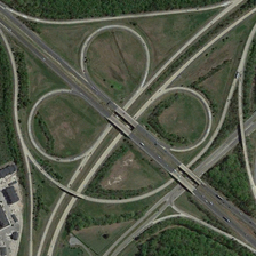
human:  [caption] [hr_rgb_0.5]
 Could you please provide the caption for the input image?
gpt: over the road  there is a cloverleaf shaped viaduct .

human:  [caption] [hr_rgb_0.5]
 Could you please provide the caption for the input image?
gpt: This transportation facility is a complicated viaduct and an auxiliary road, which passes on the following road.

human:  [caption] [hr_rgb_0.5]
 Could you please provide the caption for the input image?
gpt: A three-dimensional ramp with a viaduct on the highway.

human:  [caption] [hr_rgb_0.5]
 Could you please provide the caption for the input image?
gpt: A viaduct with three-dimensional ramps crosses the road.

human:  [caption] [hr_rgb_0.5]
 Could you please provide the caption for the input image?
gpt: This mode of transportation is a complex viaduct and an auxiliary road that intersects the following road.